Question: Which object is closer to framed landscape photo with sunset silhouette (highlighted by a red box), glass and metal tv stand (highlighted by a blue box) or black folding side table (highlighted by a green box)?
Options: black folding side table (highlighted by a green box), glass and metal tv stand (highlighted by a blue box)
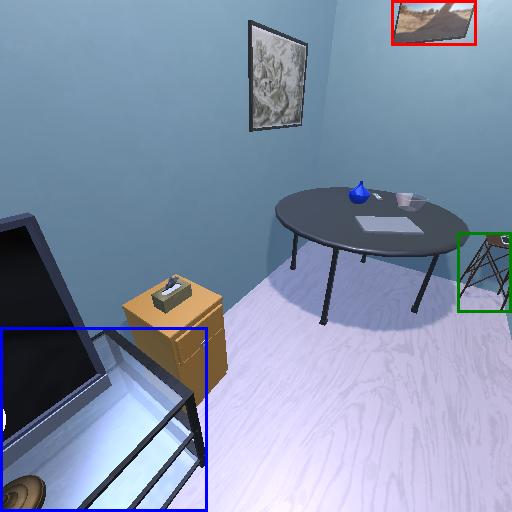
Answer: black folding side table (highlighted by a green box)